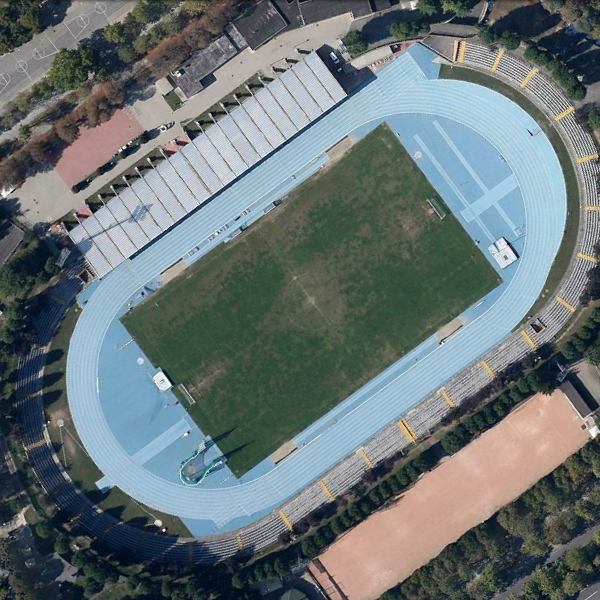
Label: Stadium